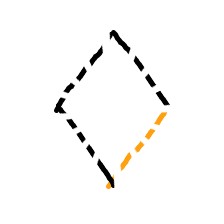
Shape: rhombus